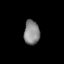
Tissue: lung
Cell type: Others
Senescence score: 0.232
Nuclear area (px): 374
Mean DAPI intensity: 134.676